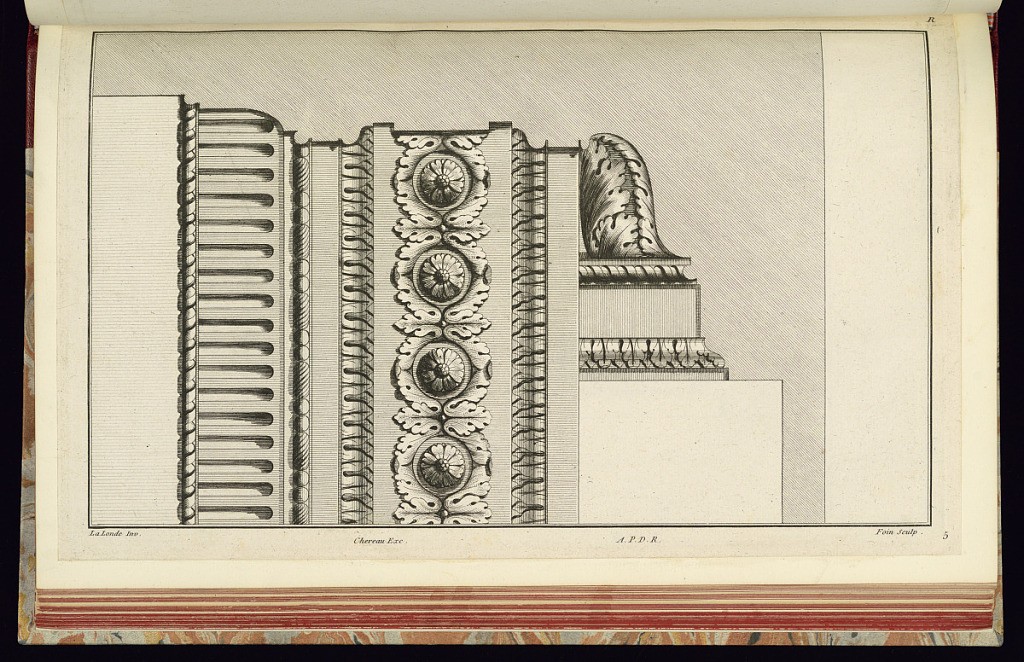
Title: Cornice Design with Profile
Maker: Richard de Lalonde, French, active 1780–96
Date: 1785-1788
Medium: Etching on off-white laid paper
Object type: Print
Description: Design for the cornice of an apartment with, from left to right, ribbon twist, fluting, bead and bar, lamb tongue, row of rosettes surrounded by stylized acanthus leaves, and lamb tongue decoration. The profile of the cornice ornamentation is indicated at the top edge of the design motifs. The plate is signed and numbered.